Field crop: tomato
Growth stage: 2
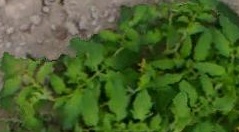
Species: tomato